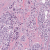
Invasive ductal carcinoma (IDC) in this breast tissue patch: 1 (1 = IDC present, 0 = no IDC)